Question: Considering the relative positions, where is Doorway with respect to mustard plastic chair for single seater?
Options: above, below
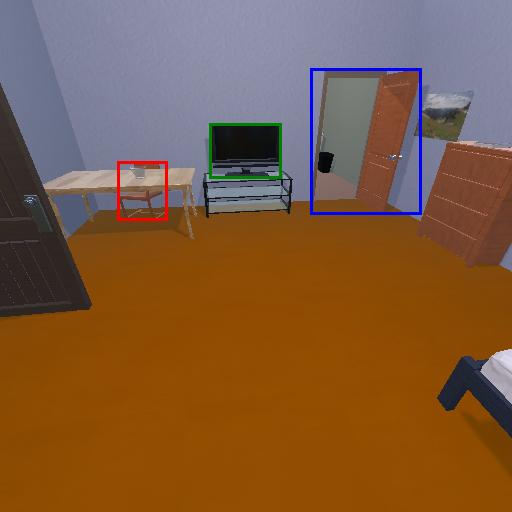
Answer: above